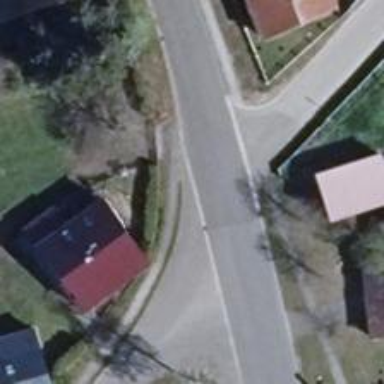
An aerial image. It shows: Tertiary road with asphalt surface.